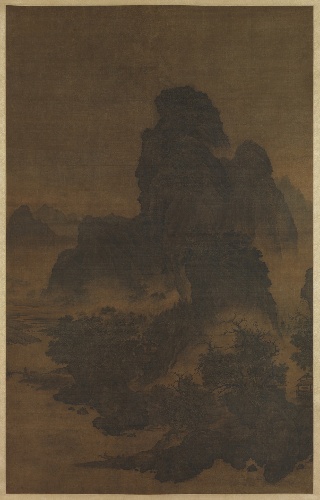
Title: 北宋  佚名  倣范寬山水圖   軸|Landscape in the style of Fan Kuan
Artist: Unidentified artist|Fan Kuan
Artist bio: |Chinese, active ca. 990–1030
Date: early 12th century
Object type: Hanging scroll
Classification: Paintings
Medium: Hanging scroll; ink and color on silk
Culture: China
Period: Song dynasty (960–1279)
Dimensions: Image: 65 3/8 × 41 1/8 in. (166.1 × 104.5 cm)
Overall with mounting: 9 ft. 8 1/2 in. × 49 3/4 in. (295.9 × 126.4 cm)
Overall with knobs: 9 ft. 8 1/2 in. × 53 3/4 in. (295.9 × 136.5 cm)
Department: Asian Art
Credit line: Gift of Irene and Earl Morse, 1956
Accession year: 1956
Repository: Metropolitan Museum of Art, New York, NY
Tags: Mountains|Landscapes